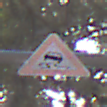
Verkehrszeichen: SchleuderOderRutschgefahr
Umgebung: Outdoor, Suburban
Tageszeit: MorningAfternoon
Wetter: PartlyCloudy
Licht: Natural
Jahreszeit: NotSpecified
Kontrast: LowContrast